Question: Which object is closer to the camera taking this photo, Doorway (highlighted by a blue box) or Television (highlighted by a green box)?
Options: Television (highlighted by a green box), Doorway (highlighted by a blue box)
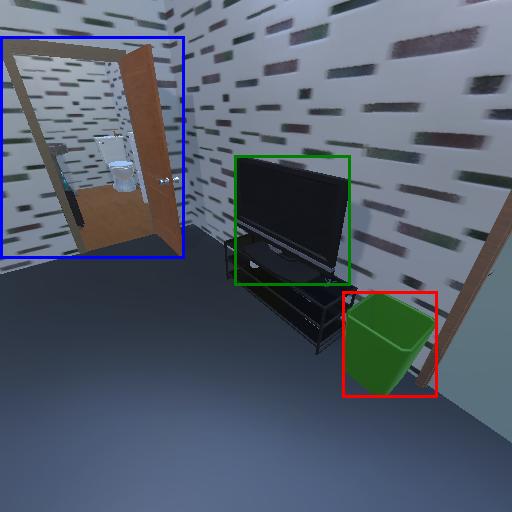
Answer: Television (highlighted by a green box)